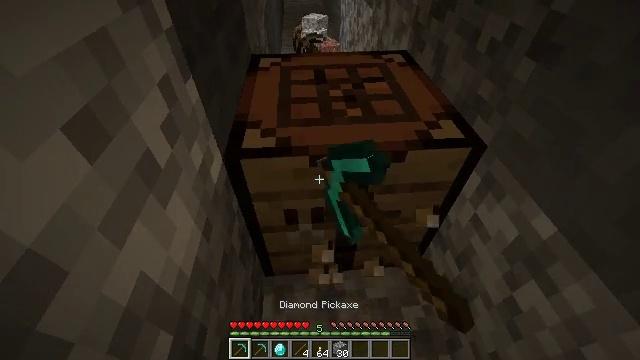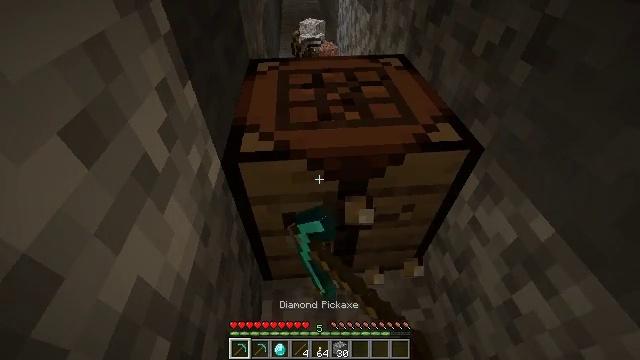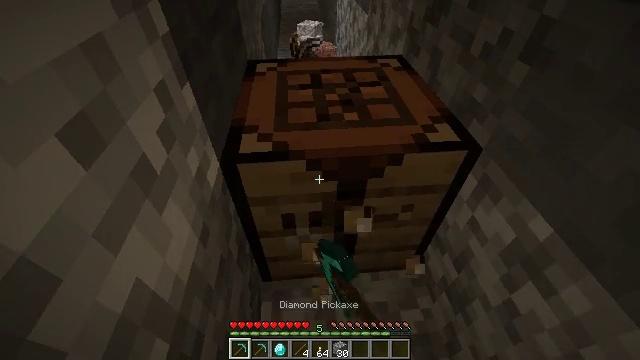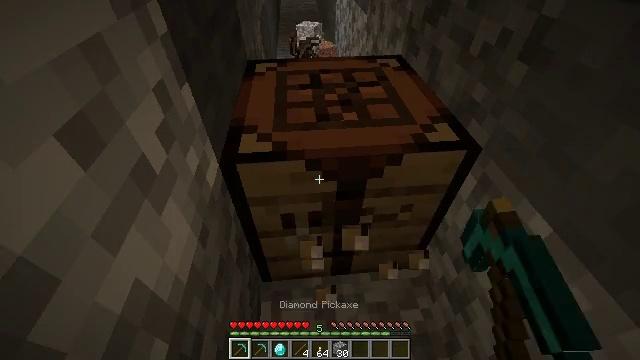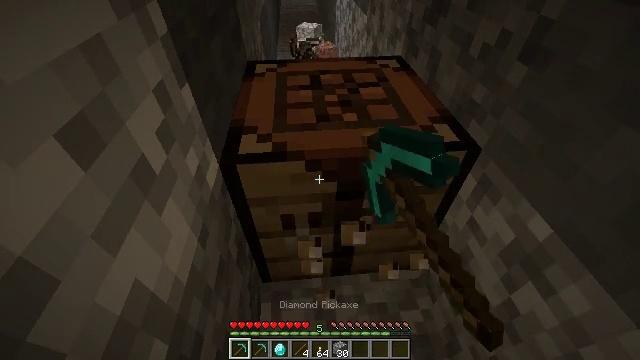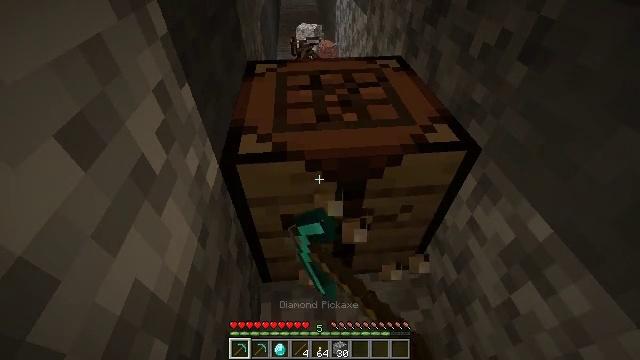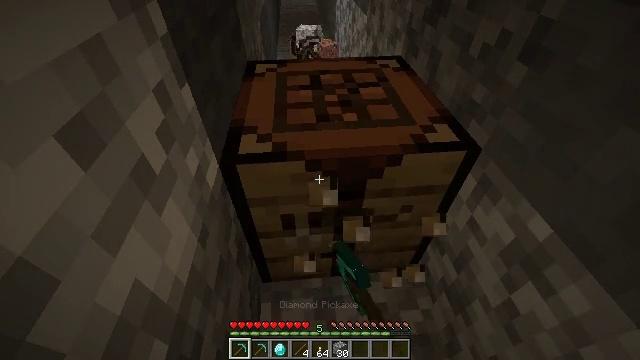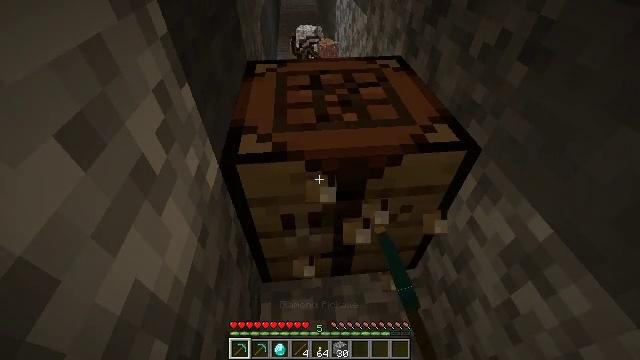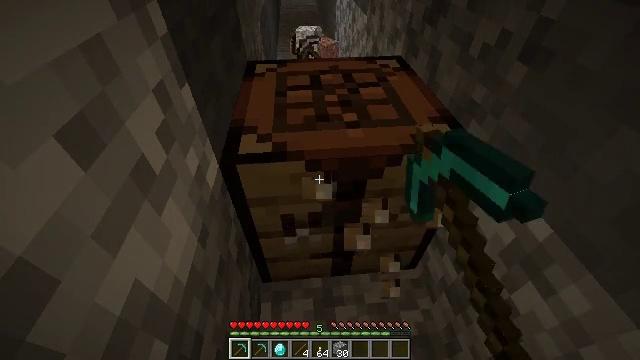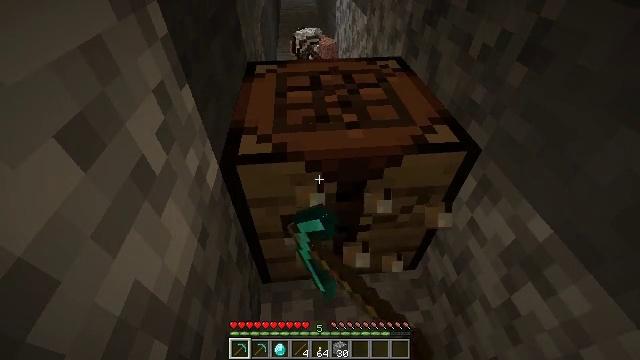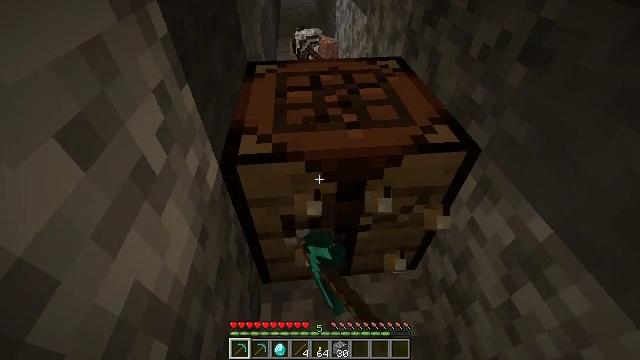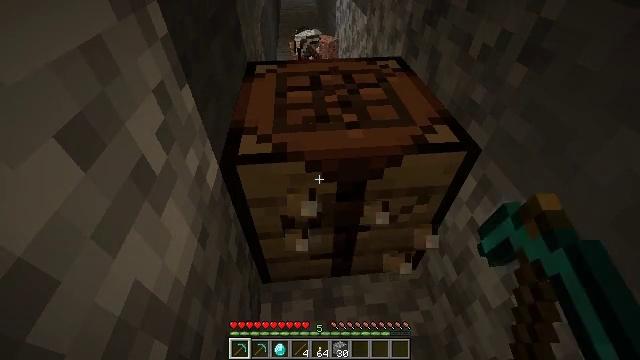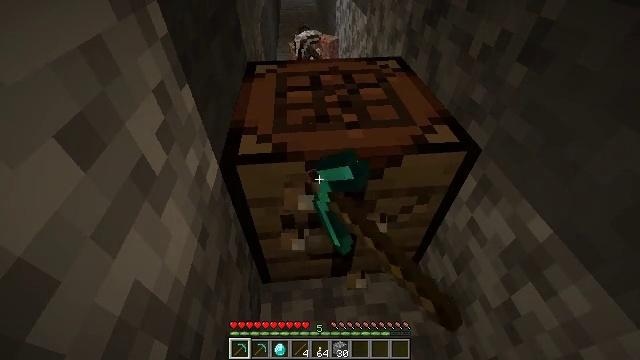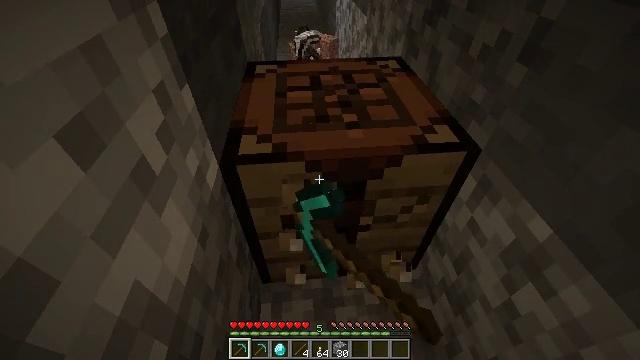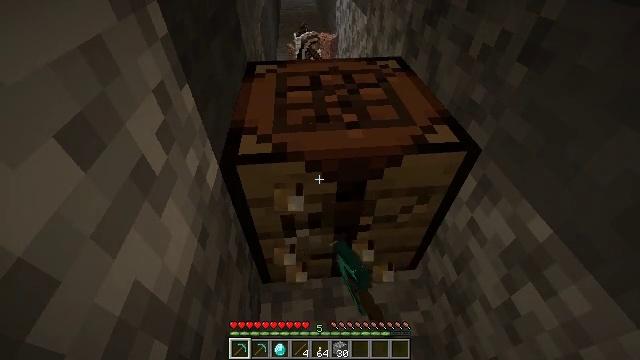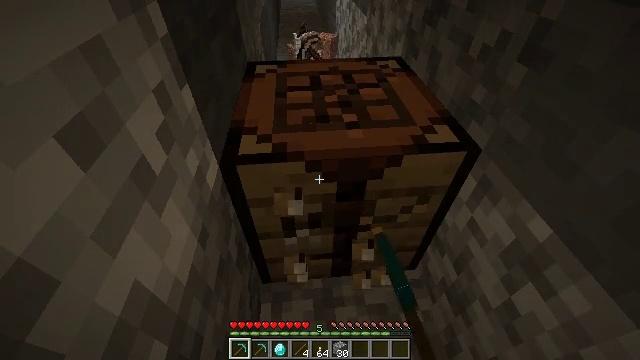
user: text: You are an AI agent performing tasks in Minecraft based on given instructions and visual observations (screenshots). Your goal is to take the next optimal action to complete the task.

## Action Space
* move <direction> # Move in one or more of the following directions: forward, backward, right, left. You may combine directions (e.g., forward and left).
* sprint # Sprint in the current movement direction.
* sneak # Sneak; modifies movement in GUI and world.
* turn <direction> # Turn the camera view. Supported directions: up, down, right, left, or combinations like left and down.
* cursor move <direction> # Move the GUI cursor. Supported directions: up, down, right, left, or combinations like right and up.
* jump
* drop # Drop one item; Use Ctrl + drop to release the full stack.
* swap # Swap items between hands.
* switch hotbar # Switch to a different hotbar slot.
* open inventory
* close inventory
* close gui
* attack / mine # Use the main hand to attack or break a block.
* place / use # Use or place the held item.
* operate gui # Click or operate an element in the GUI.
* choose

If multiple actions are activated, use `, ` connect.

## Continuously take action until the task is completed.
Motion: motion action
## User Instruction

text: Recycle the crafting table.
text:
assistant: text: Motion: attack / mine
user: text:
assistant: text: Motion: attack / mine
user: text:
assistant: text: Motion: attack / mine
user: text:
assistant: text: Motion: attack / mine
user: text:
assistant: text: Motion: attack / mine
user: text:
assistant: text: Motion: attack / mine
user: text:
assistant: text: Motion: attack / mine
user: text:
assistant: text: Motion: attack / mine
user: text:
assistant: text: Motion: attack / mine
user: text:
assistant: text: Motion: attack / mine
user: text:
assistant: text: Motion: attack / mine
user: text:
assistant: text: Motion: attack / mine
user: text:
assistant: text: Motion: attack / mine
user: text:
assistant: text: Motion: attack / mine
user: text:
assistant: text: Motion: attack / mine
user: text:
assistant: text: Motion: attack / mine
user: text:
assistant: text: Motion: attack / mine
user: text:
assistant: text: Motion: attack / mine
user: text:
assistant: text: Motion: attack / mine
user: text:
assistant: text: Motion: attack / mine
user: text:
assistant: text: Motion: attack / mine
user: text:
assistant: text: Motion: attack / mine
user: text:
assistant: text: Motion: attack / mine
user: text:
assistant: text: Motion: attack / mine
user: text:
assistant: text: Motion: attack / mine
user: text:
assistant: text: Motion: attack / mine
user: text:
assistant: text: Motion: attack / mine
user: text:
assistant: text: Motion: attack / mine
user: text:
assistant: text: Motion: attack / mine
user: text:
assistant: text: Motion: attack / mine